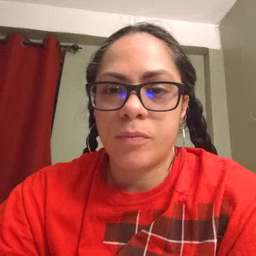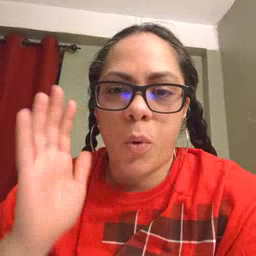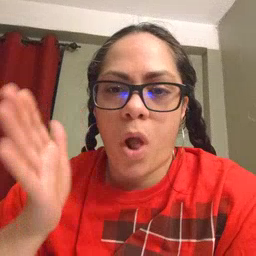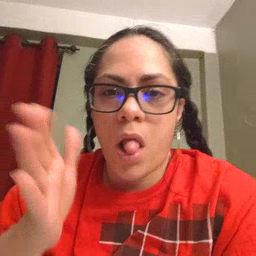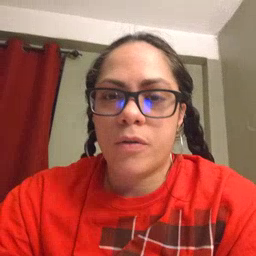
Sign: will